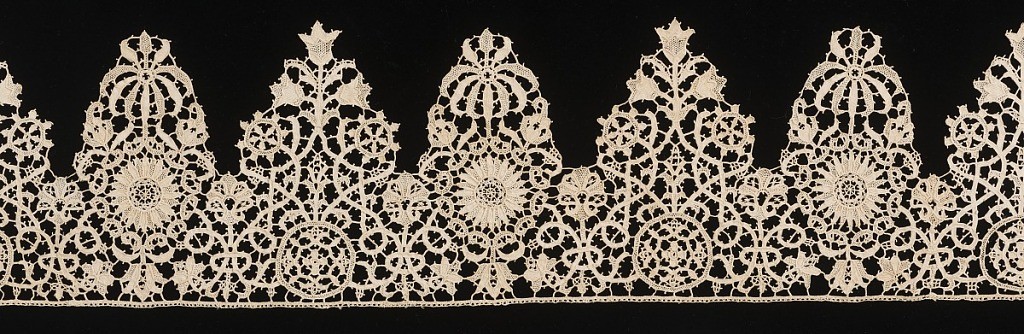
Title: Band
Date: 1600–50
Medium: linen Technique: needle lace
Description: Deeply pointed punto-in-aria border in floral patterns. Blue bell design alternating with lily sprays.